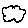
Label: cloud